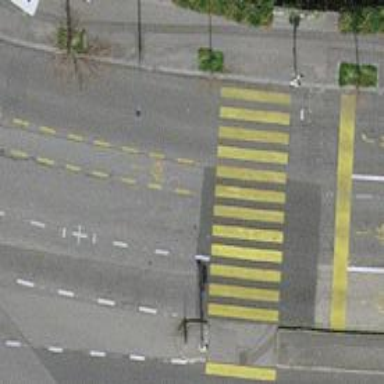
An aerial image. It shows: Marked crossing with traffic signals.